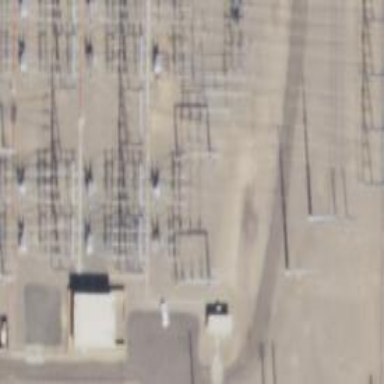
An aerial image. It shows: Switch used for power control.